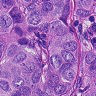
Metastatic tissue present: yes